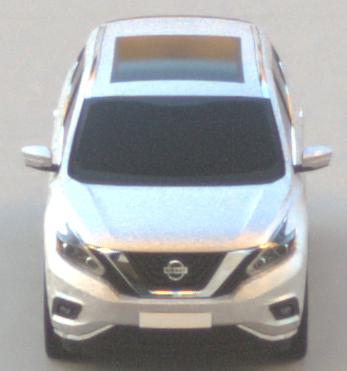
Make: Nissan
Model: Murano
Detailed model: Gen. 3 Z52
Model produced from: 2015
Doors: 5
Color: white
Road condition: dry road
Daytime: sunrise or sunset
Contrast: medium contrast